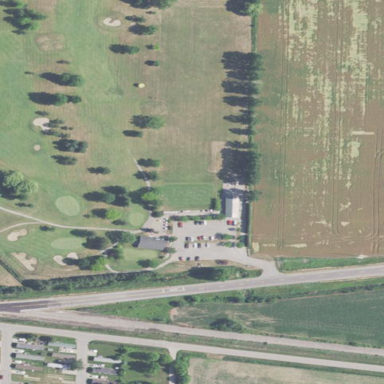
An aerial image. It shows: Driving range for golf practice.